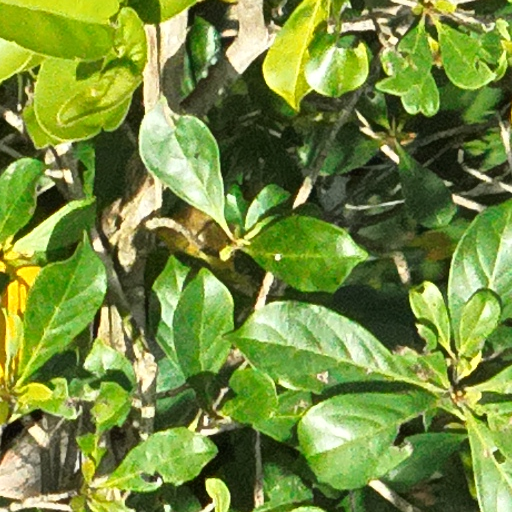
Species: Terminalia amazonia
GBIF accepted scientific name: Terminalia amazonica
Crown area (m\u00b2): 179.109